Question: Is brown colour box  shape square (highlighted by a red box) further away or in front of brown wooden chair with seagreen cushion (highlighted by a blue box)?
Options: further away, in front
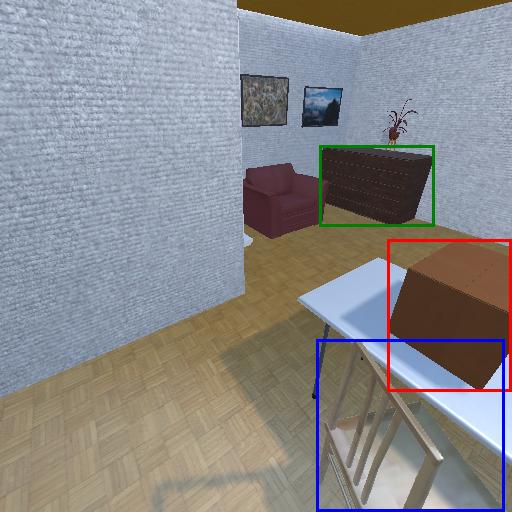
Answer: further away